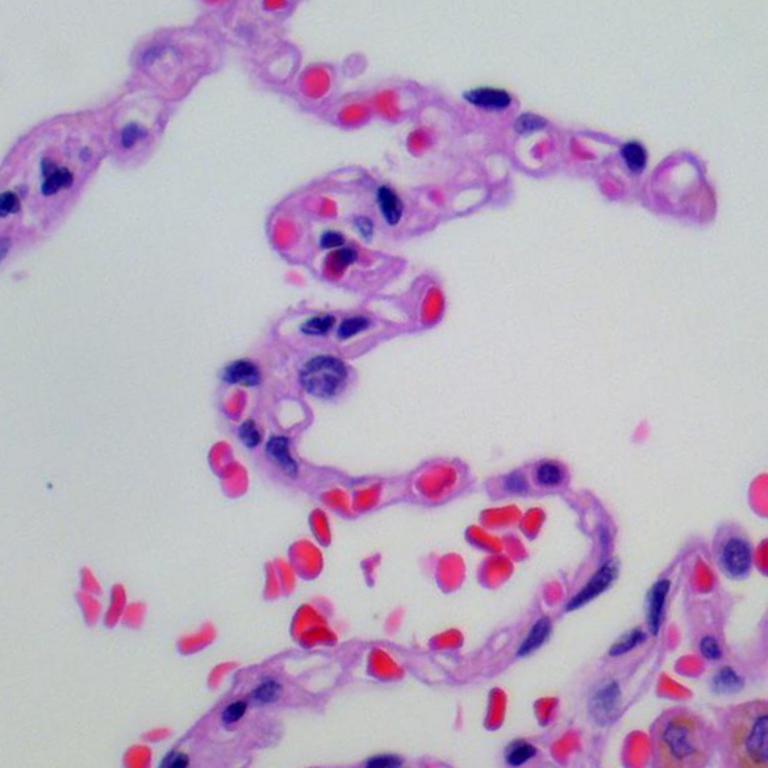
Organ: lung
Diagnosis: benign